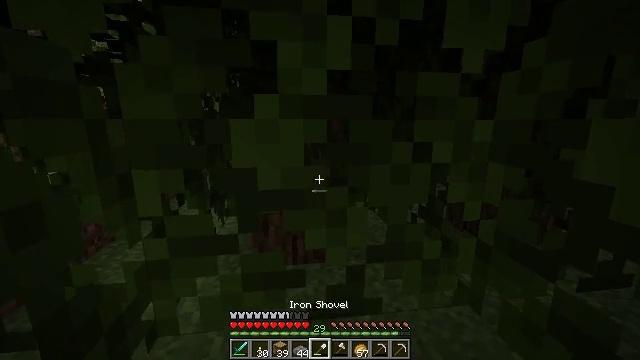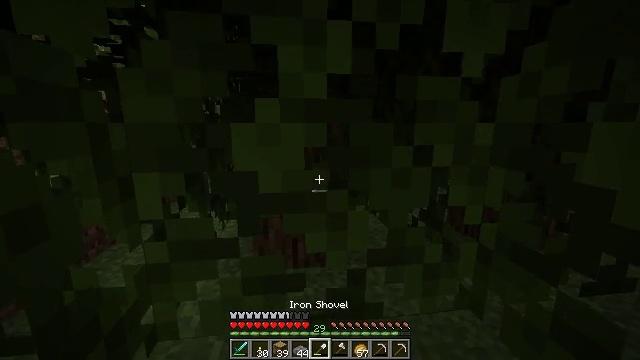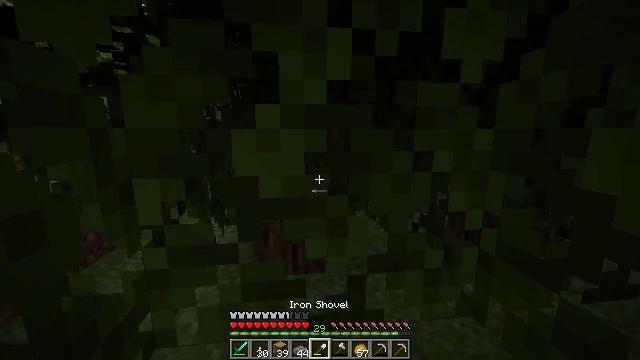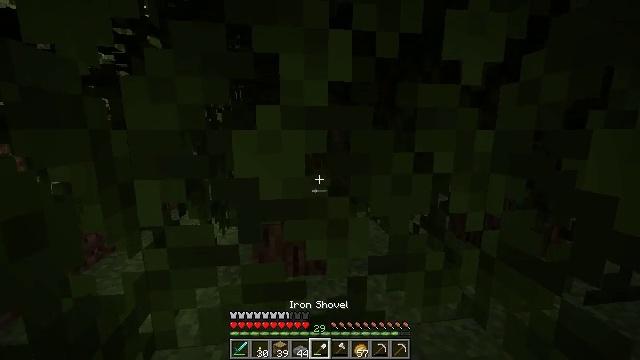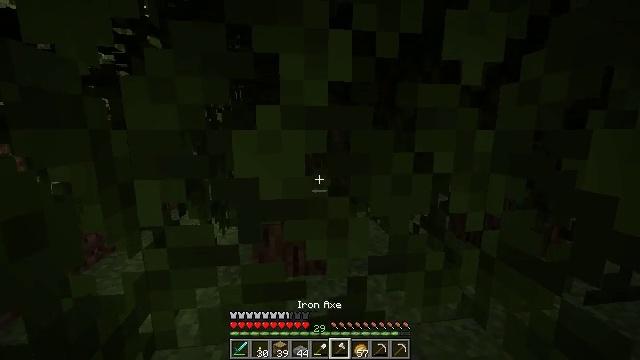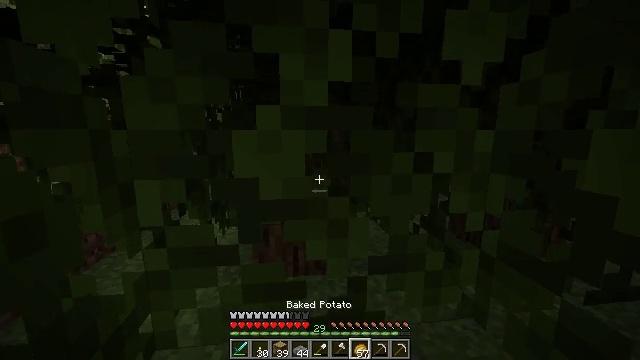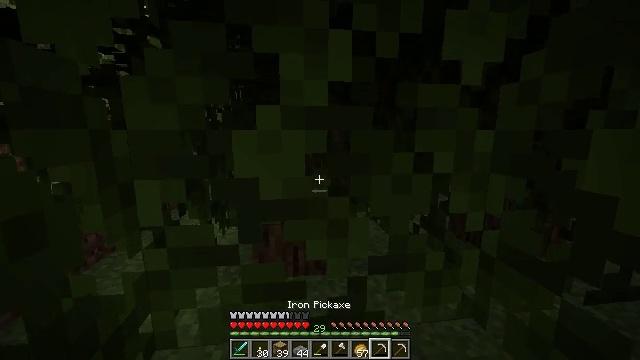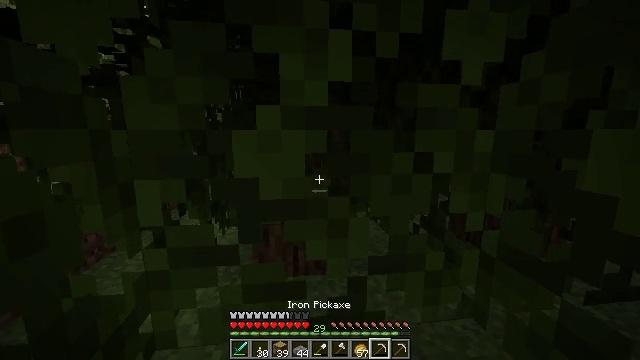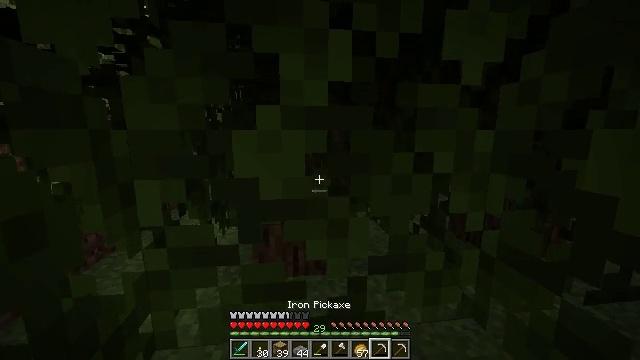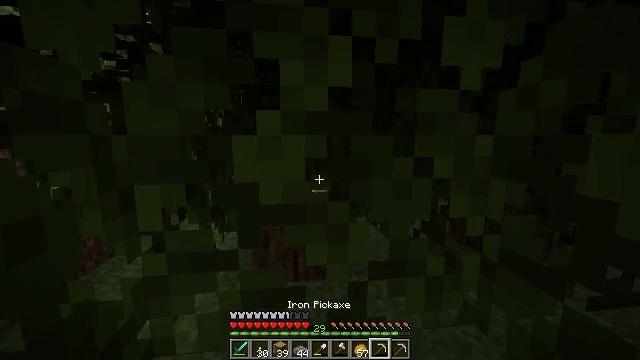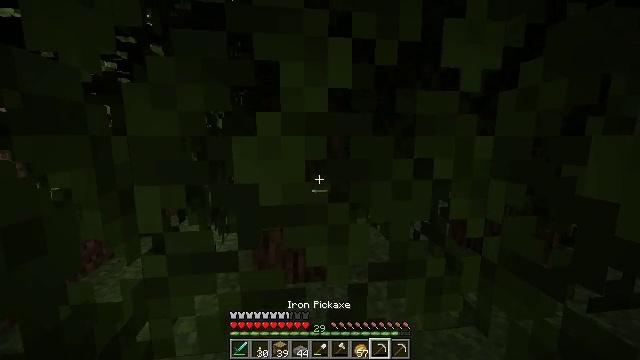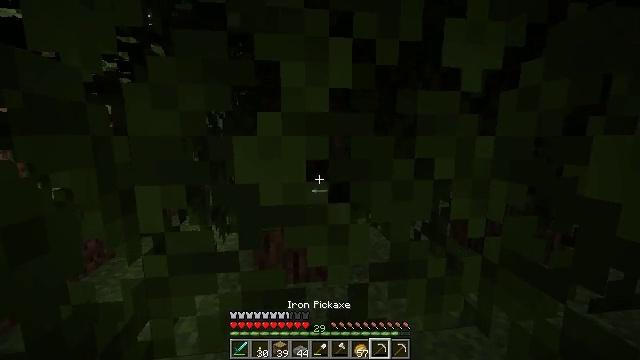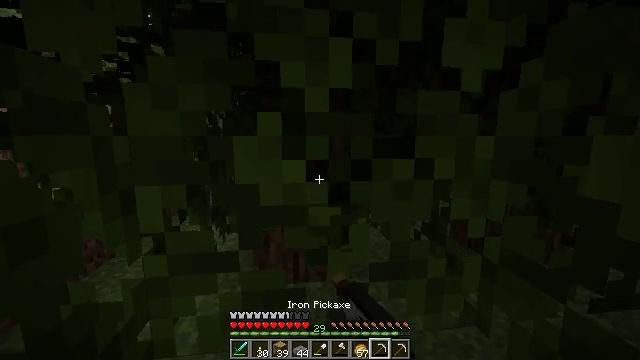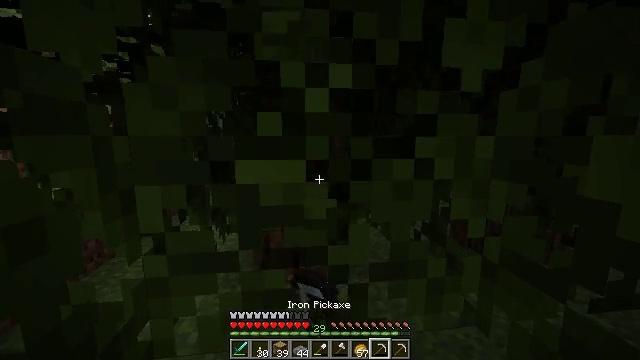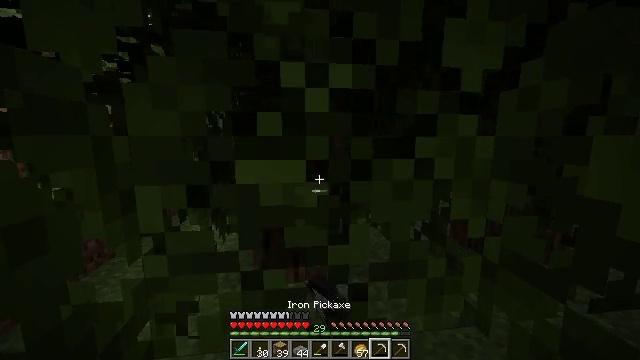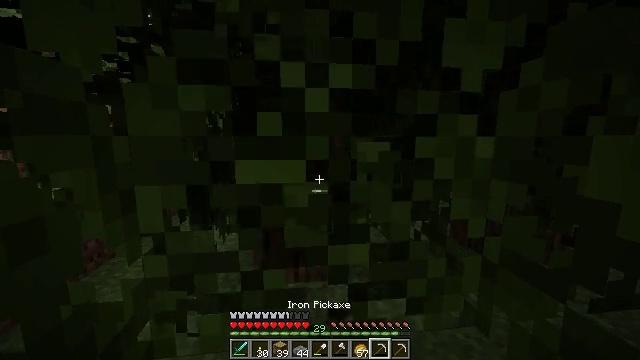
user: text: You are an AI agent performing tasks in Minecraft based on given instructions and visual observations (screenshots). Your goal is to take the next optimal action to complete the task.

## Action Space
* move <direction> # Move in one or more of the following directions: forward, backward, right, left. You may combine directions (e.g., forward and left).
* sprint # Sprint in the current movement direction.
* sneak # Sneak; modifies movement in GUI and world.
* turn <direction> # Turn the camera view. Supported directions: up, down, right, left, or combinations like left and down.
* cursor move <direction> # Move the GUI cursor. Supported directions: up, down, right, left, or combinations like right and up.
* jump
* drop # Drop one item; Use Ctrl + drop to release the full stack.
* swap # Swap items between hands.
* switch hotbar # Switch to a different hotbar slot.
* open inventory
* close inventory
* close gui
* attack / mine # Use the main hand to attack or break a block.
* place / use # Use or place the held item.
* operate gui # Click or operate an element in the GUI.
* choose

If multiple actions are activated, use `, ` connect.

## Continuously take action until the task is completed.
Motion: motion action
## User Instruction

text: Break oak leaves from the trees.
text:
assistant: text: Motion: no_op
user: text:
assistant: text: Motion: turn up
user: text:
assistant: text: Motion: no_op
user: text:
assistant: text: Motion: no_op
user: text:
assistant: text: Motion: no_op
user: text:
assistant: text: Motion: no_op
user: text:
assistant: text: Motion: no_op
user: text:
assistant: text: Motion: no_op
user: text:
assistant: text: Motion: turn up
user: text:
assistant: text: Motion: no_op
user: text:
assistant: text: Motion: attack / mine
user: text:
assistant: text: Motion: attack / mine
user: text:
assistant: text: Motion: attack / mine
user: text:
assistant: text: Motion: attack / mine
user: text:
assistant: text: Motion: attack / mine
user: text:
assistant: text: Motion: attack / mine
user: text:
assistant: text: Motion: attack / mine
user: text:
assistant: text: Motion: attack / mine
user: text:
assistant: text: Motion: no_op
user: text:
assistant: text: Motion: no_op
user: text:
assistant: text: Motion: no_op